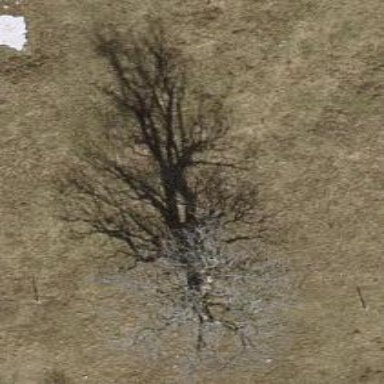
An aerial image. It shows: Single tag "natural: tree."